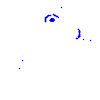
Particle: pion